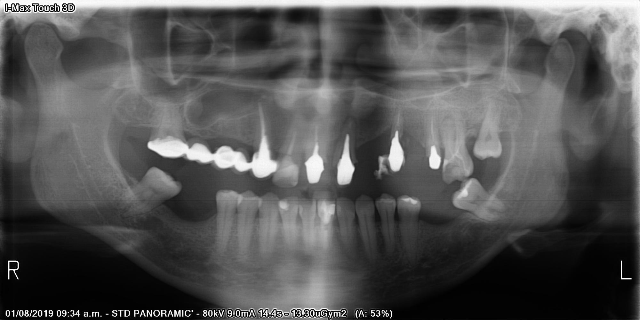
adult